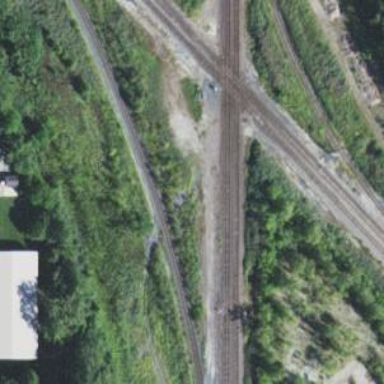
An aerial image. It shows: Railway junction.